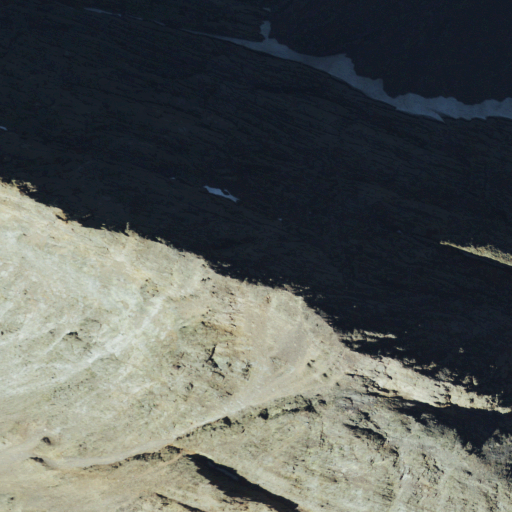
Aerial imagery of mountain in Colorado named Storm King Peak containing only barren land